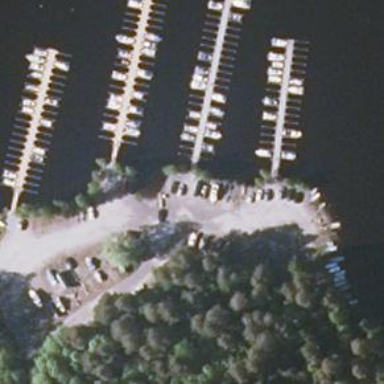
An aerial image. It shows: Slipway on leisure land.